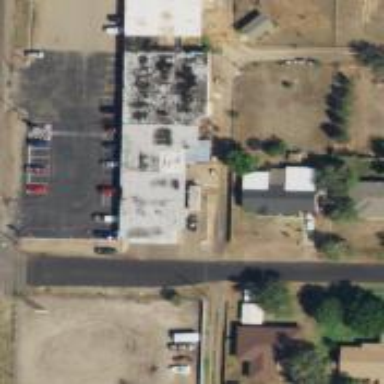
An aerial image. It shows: Alley classified as service road.